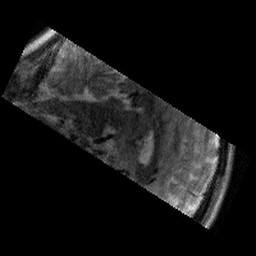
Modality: T2w
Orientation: sagittal
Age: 11
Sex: male
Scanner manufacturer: siemens
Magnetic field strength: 3 T
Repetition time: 9.23 s
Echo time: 0.067 s